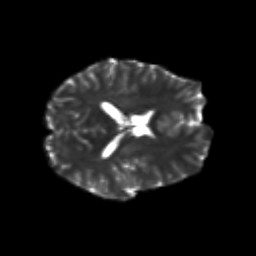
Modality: T2w
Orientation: axial
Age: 20
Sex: male
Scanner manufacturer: siemens
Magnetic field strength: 3 T
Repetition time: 3.5 s
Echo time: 0.125 s